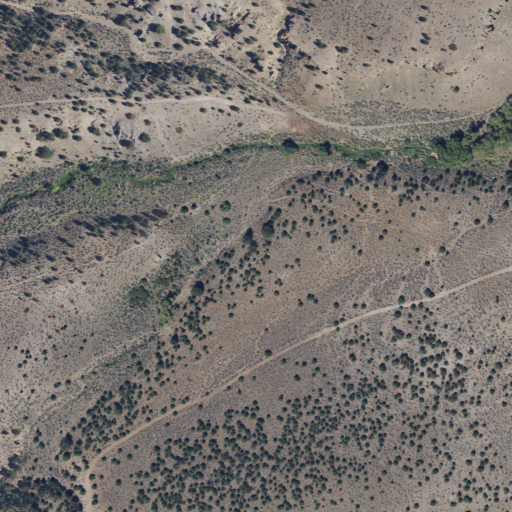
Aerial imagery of valley in Utah named Road Hollow containing shrub and evergreen forest